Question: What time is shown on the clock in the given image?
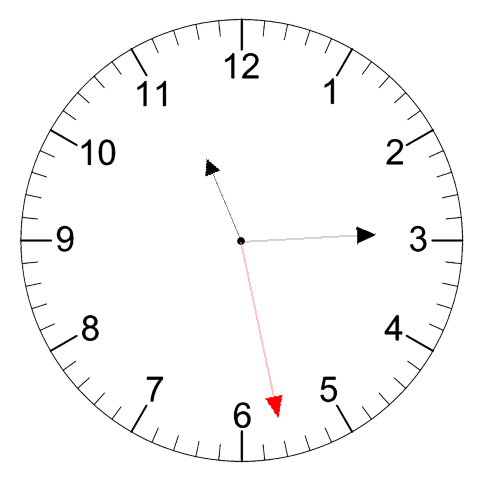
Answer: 11:14:28